Interaction volume radius: 5 \u00c5
Interaction volume height: 35 \u00c5
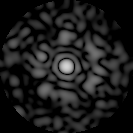
Disorder parameter: 0.8089